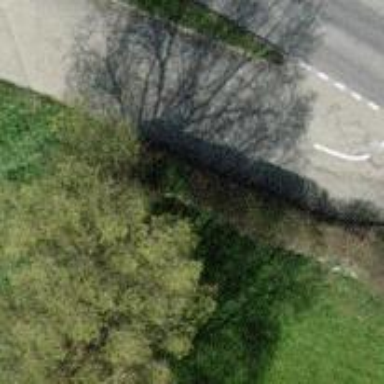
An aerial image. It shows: Hedge acting as barrier.